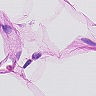
Metastatic tissue present: no